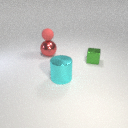
large red metal sphere below small red rubber sphere